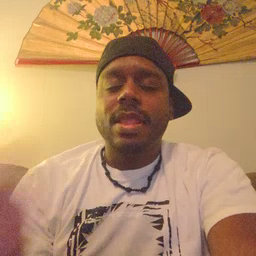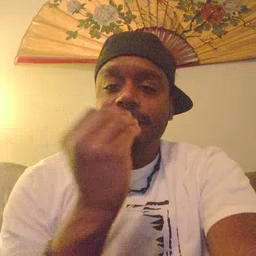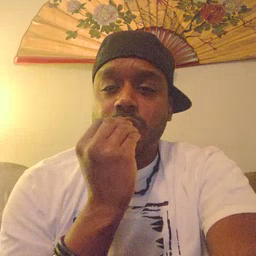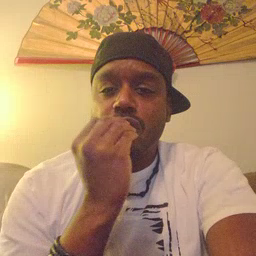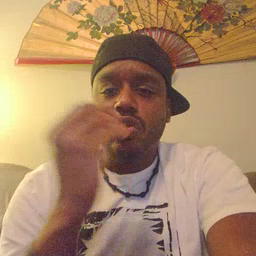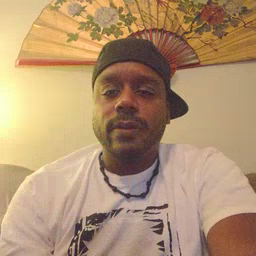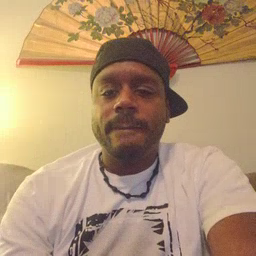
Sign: food